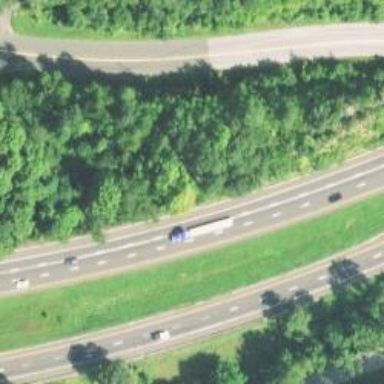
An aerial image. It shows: Motorway.